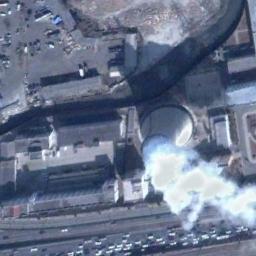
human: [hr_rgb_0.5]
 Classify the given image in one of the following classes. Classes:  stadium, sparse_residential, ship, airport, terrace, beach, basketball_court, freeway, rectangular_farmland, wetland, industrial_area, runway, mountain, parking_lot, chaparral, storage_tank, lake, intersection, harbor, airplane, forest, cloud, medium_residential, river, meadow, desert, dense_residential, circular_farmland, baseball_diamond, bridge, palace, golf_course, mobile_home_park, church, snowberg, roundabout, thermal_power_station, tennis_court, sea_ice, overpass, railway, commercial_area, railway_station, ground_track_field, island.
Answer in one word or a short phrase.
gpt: thermal_power_station